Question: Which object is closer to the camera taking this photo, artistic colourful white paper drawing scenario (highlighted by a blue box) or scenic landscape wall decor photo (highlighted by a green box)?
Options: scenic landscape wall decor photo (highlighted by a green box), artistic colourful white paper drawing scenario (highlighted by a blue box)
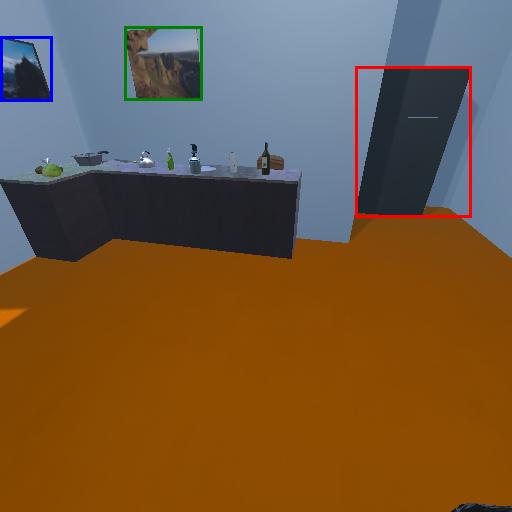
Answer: scenic landscape wall decor photo (highlighted by a green box)